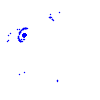
Particle: pion